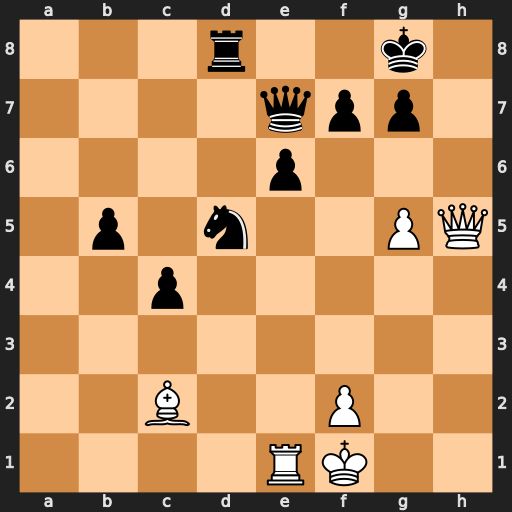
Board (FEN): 3r2k1/4qpp1/4p3/1p1n2PQ/2p5/8/2B2P2/4RK2
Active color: w
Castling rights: -
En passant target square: -
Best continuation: Qh7+ Kf8 Qh8#